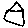
Label: house